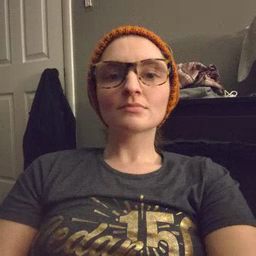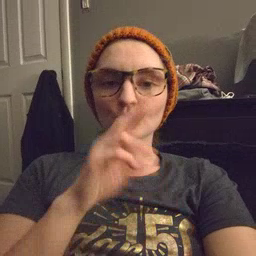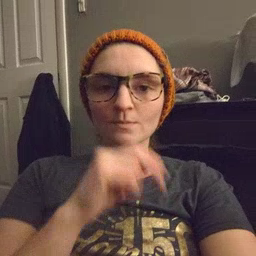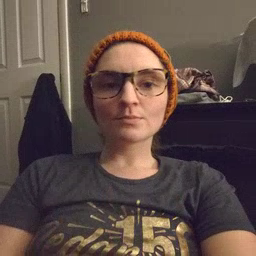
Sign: goose